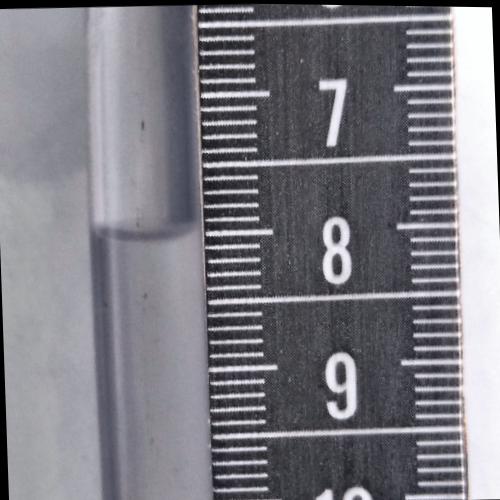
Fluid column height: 8.0 cm